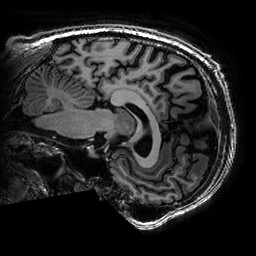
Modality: T1w
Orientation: sagittal
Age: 68
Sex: male
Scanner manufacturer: ge
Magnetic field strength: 3 T
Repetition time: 0.01002 s
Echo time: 0.002988 s